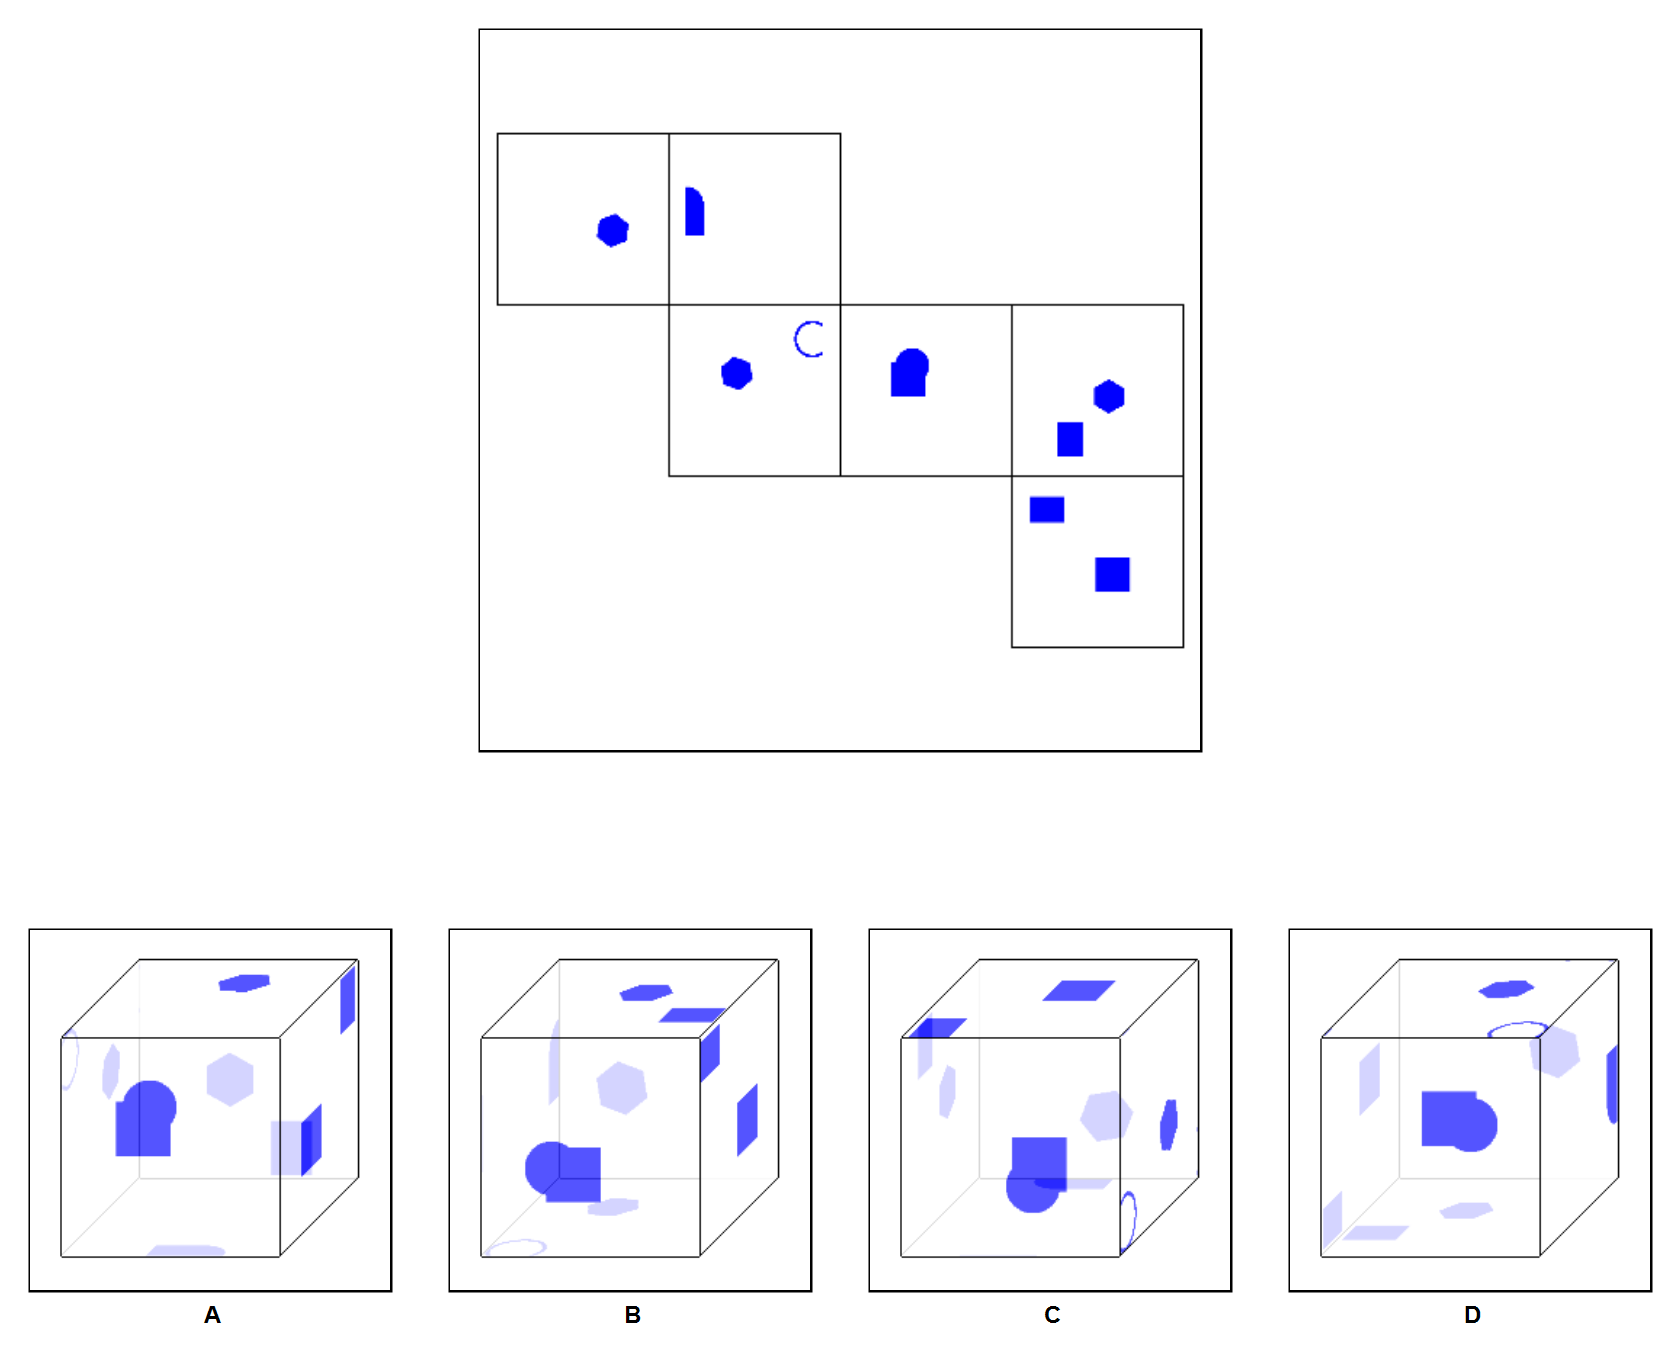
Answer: A